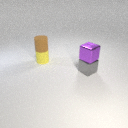
small brown rubber cylinder behind small purple metal cube